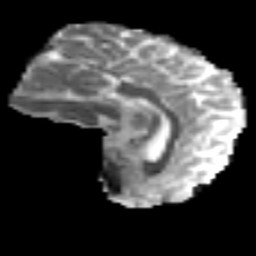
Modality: MD
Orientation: sagittal
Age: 43
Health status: ill
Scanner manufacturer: philips
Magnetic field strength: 3 T
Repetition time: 9 s
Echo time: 0.127 s